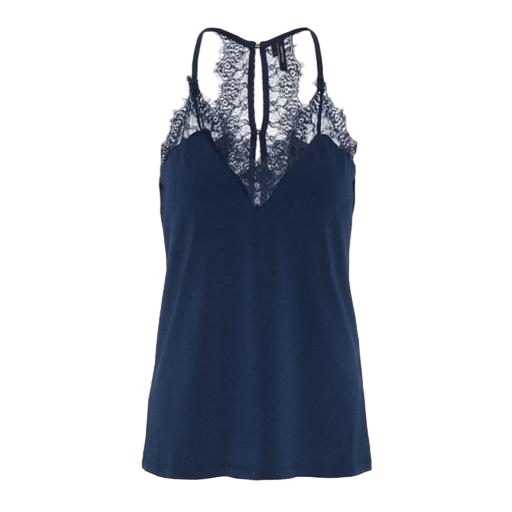
blue lace-accented top, blue lace tank top, blue lace-insert vest, white background